Field crop: tomato
Growth stage: 1
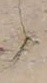
Species: cyperus